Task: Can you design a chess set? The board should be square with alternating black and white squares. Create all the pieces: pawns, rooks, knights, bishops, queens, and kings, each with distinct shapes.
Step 2572:
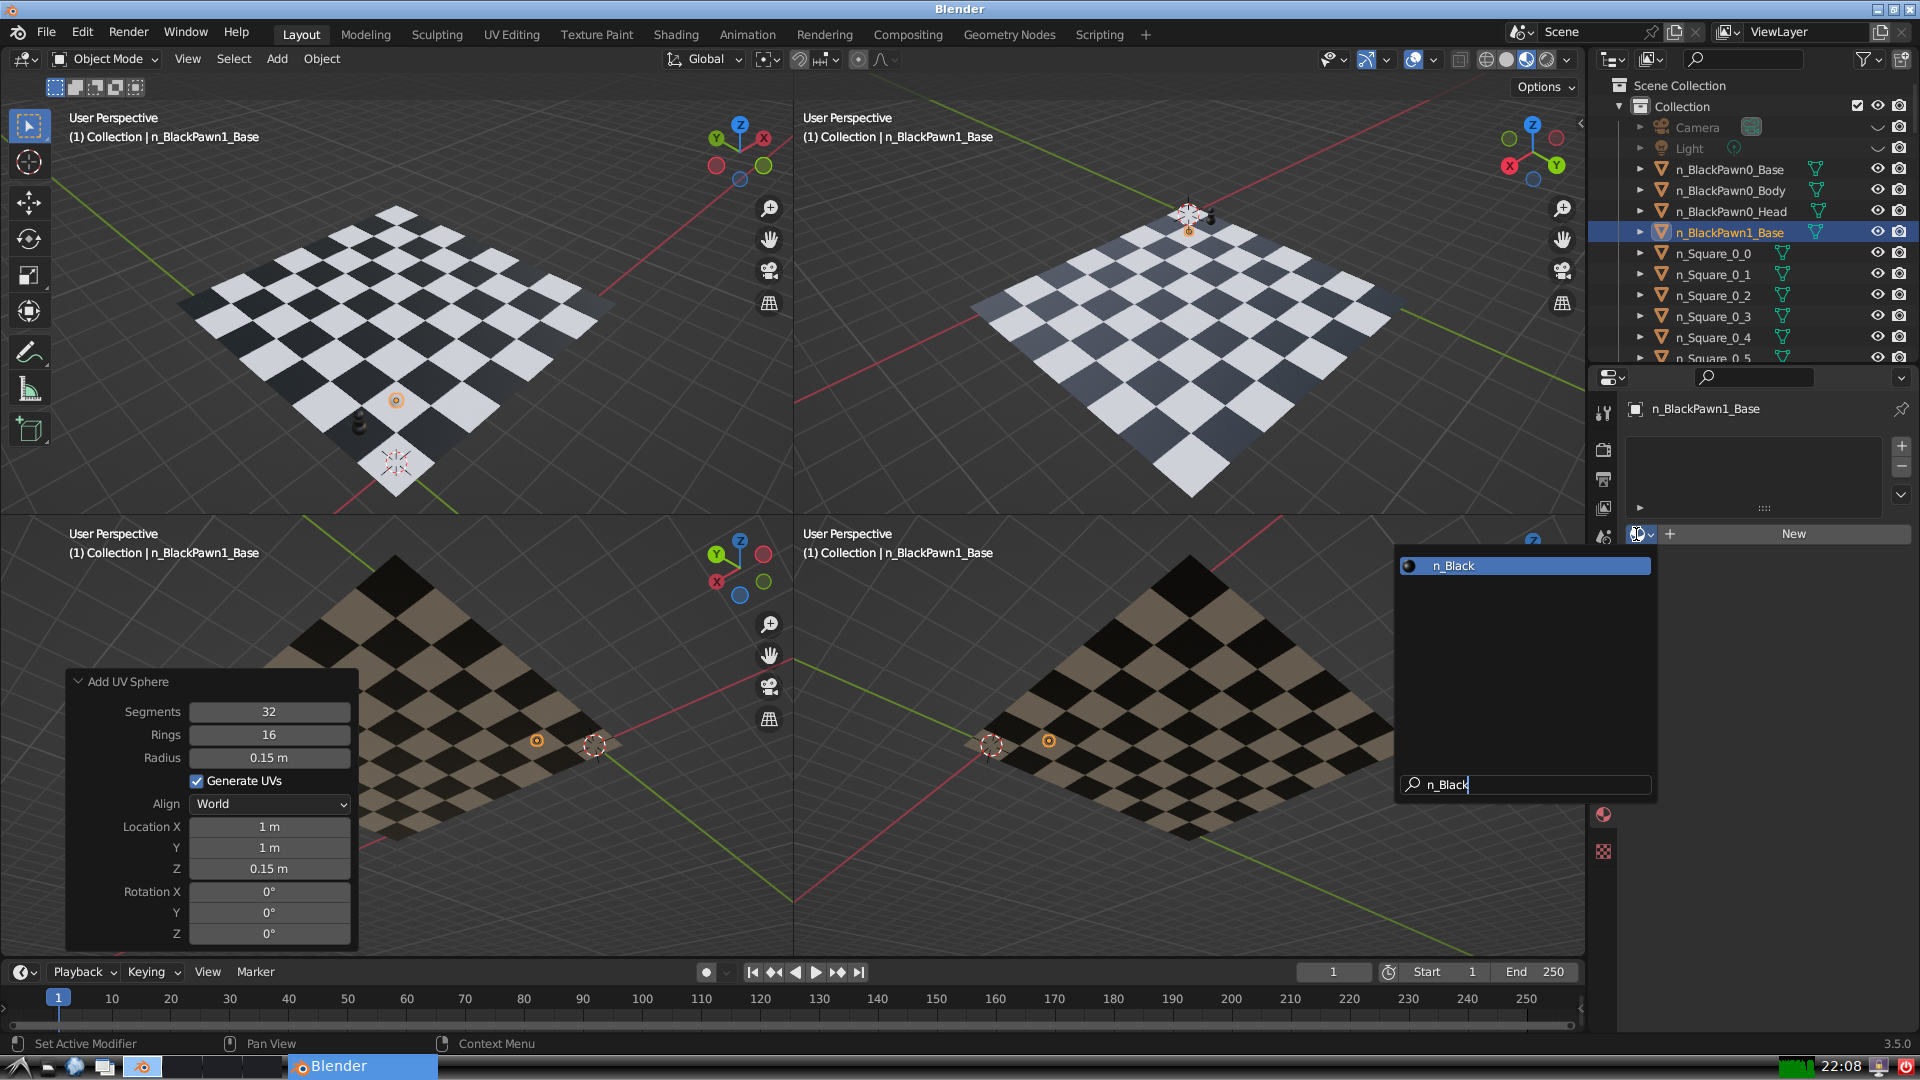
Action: {"key_press": ['Return']}